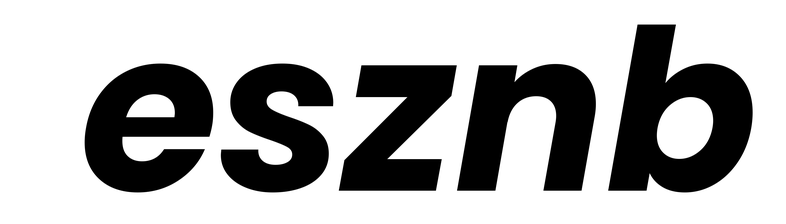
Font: Poppins-BoldItalic